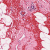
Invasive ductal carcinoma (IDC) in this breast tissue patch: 0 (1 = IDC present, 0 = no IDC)